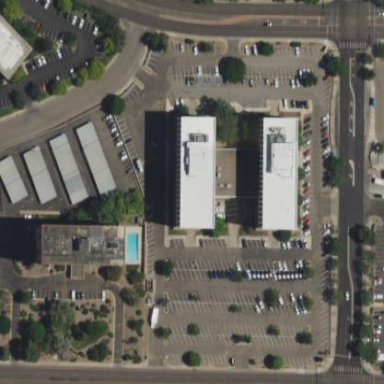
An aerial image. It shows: Building that serves as educational institution office.